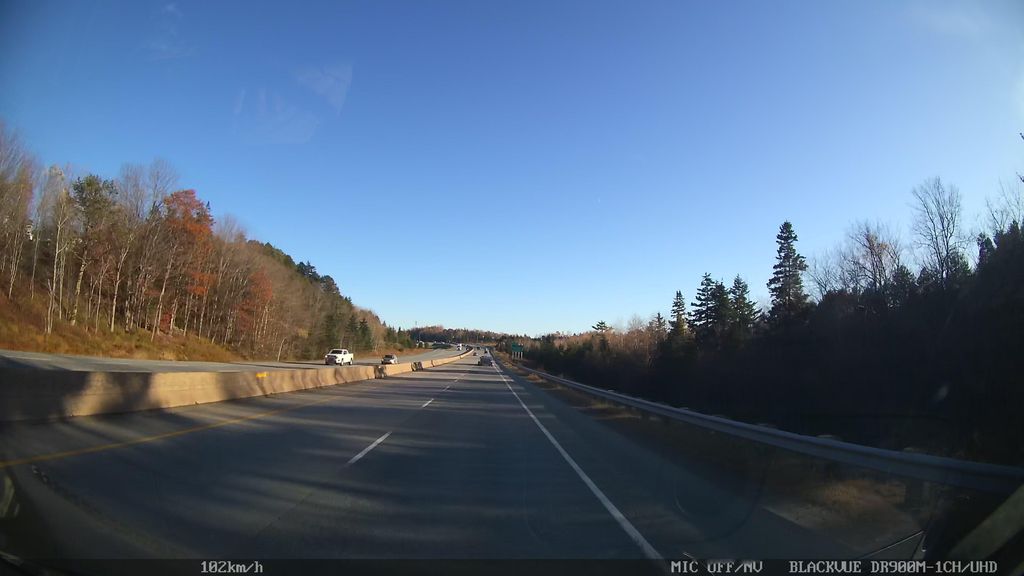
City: halifax